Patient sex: M
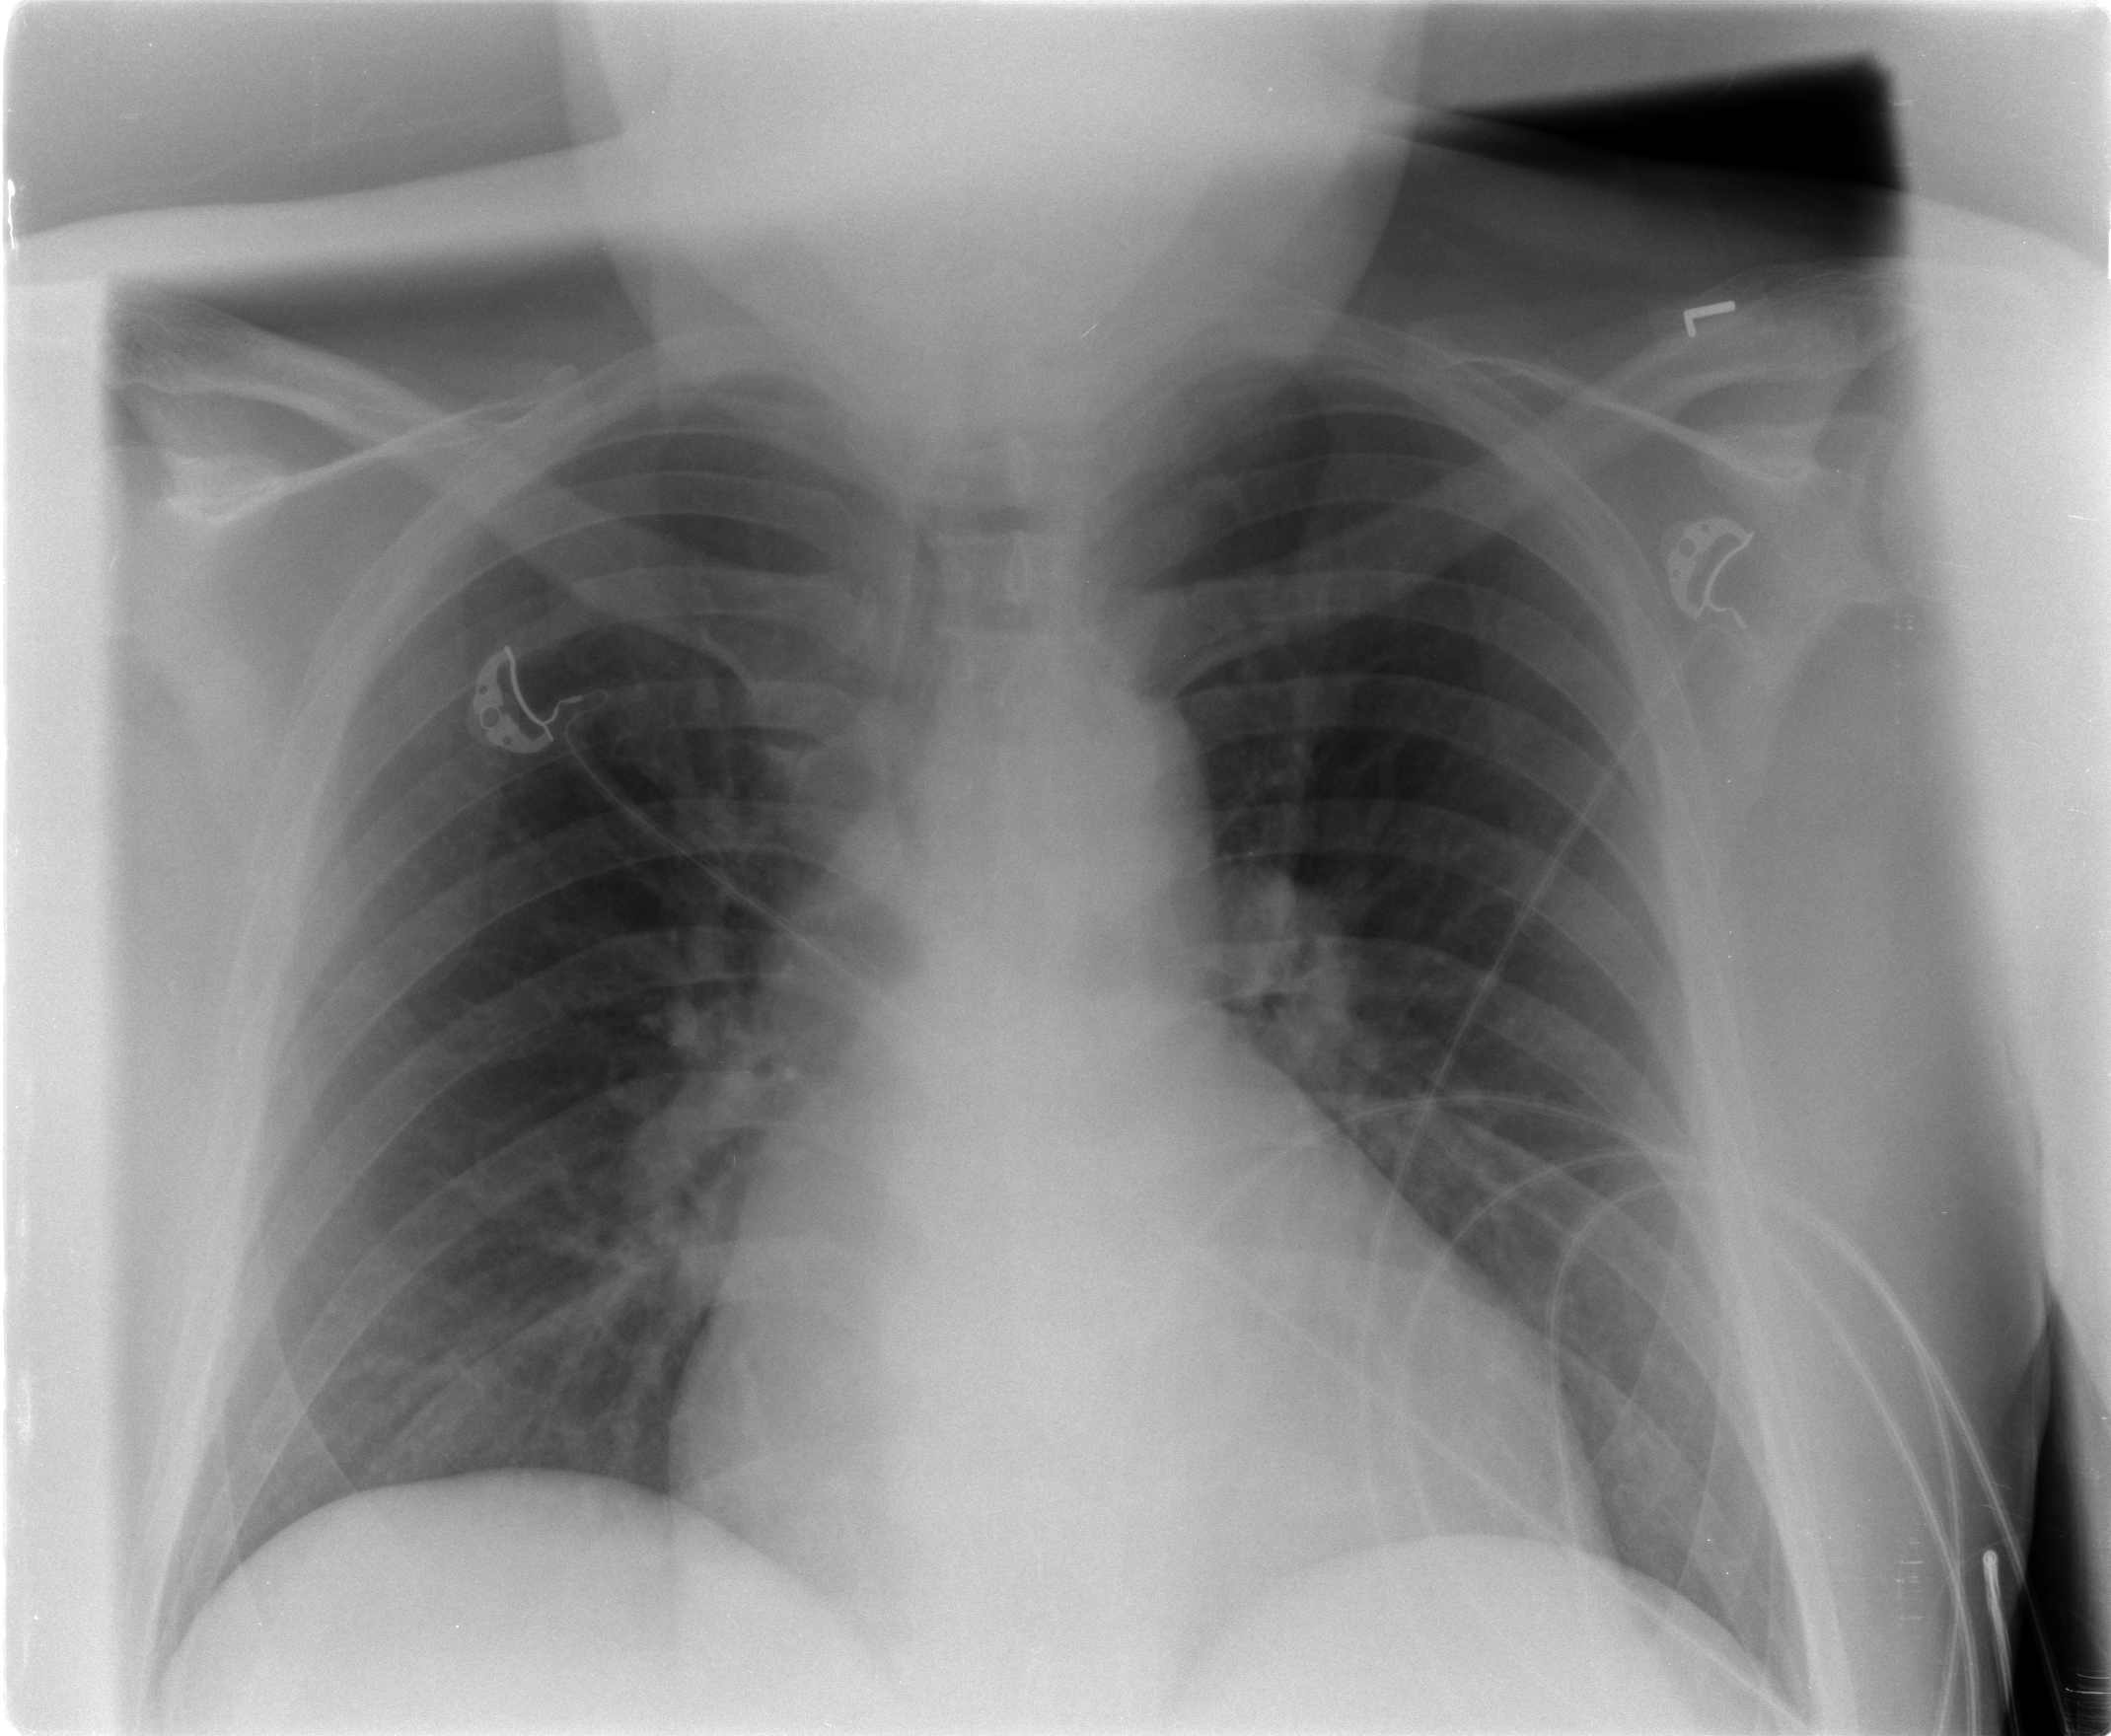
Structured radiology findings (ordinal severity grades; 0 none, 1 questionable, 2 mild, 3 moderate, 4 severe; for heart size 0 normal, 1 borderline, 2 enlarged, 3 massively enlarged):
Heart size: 2
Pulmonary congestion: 1
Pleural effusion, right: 2
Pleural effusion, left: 0
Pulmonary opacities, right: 2
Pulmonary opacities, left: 2
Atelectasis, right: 3
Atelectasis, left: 0